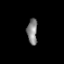
Tissue: prostate
Cell type: T cells
Senescence score: 0.3415
Nuclear area (px): 258
Mean DAPI intensity: 131.388